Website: apple
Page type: address-validator
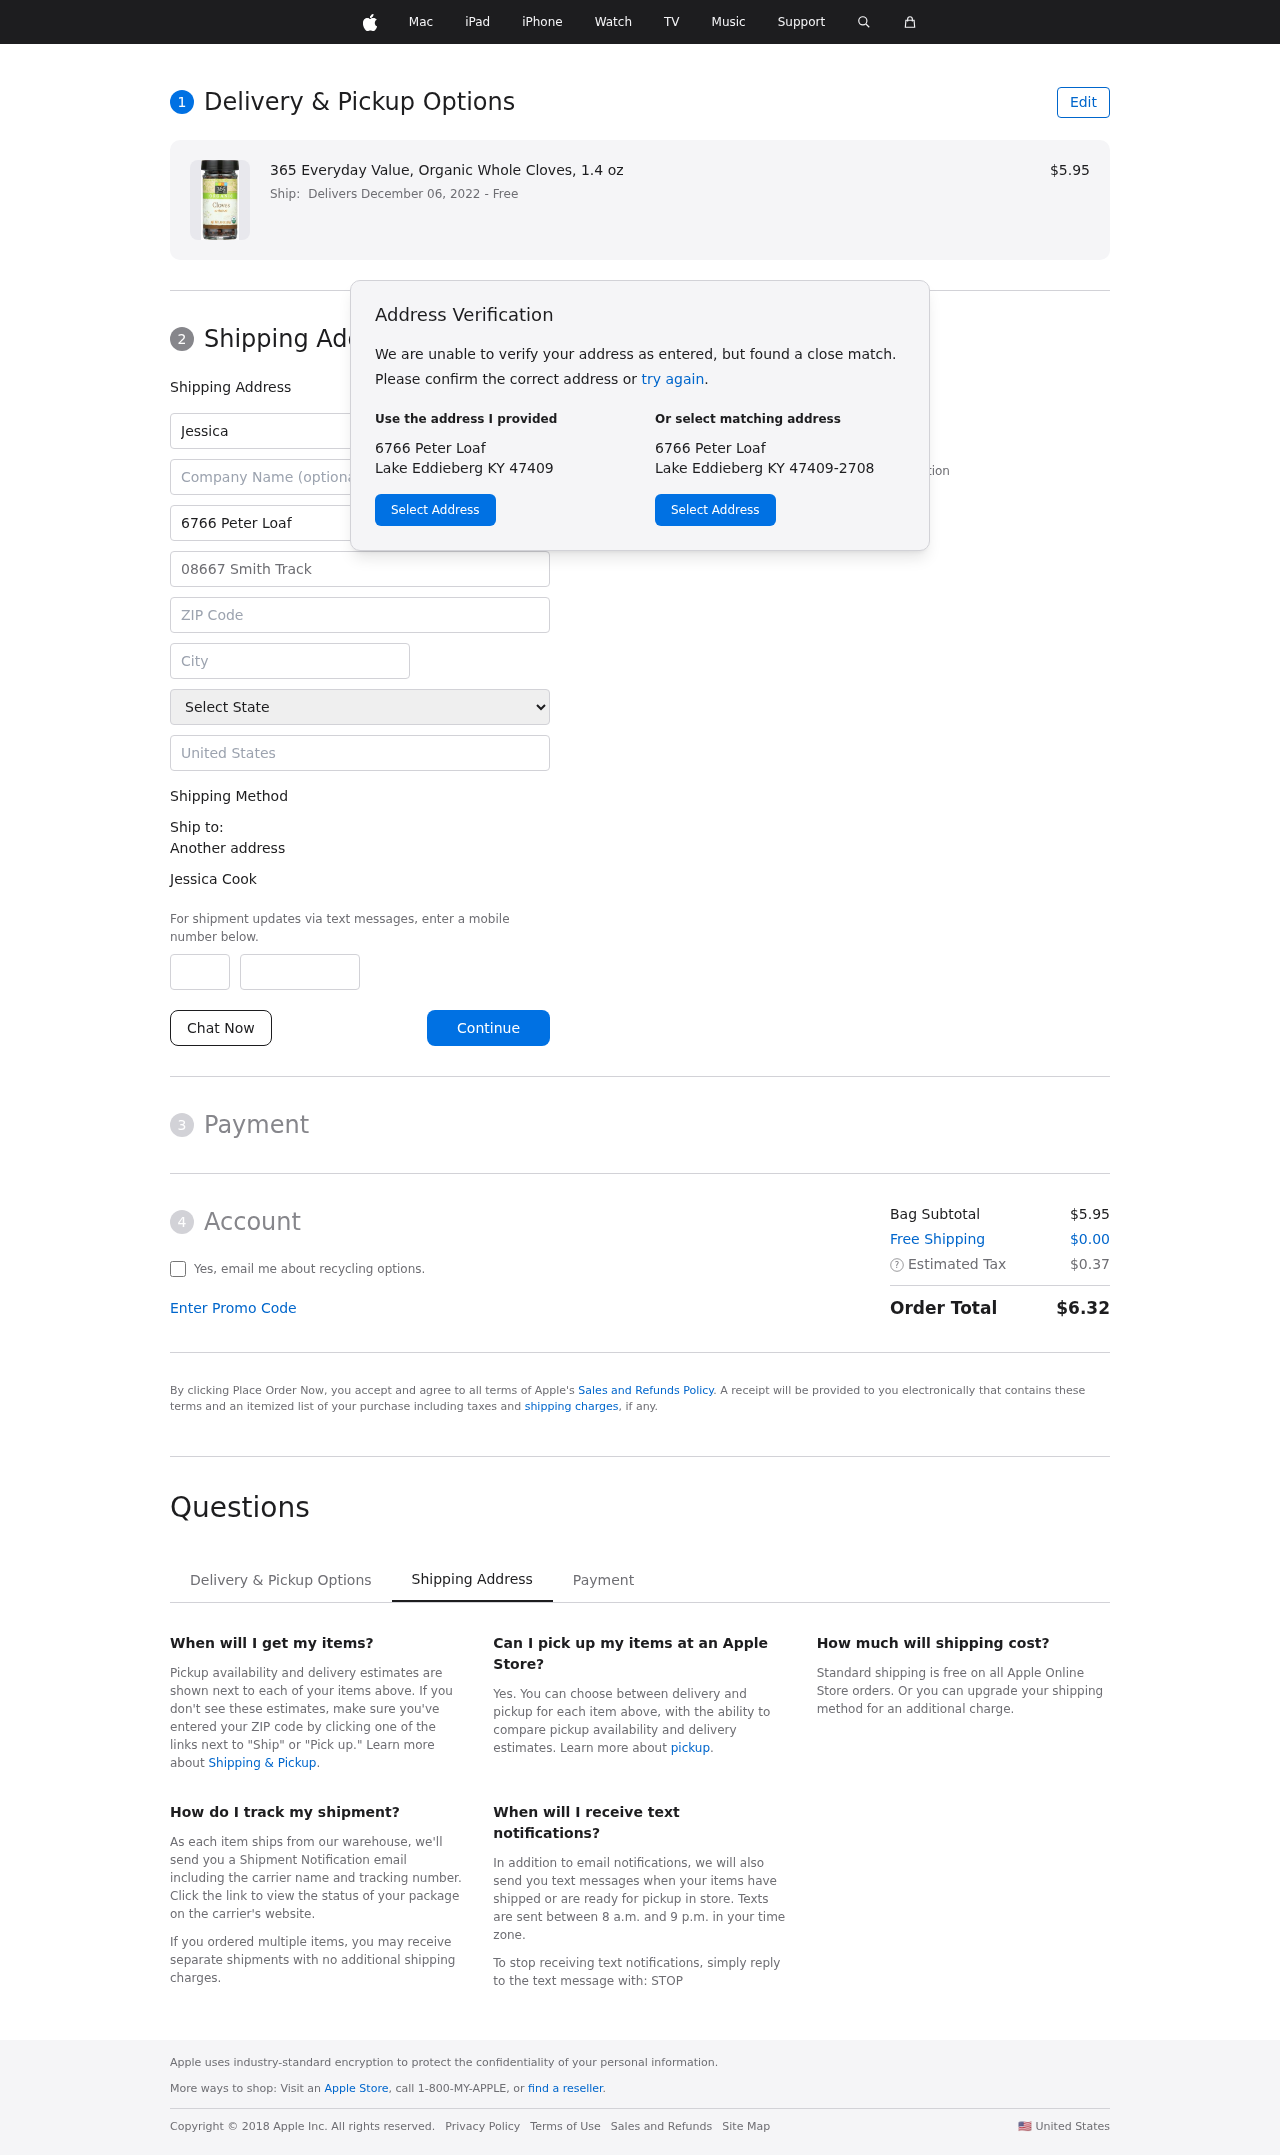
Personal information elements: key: PII_CITY
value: Lake Eddieberg
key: PII_COUNTRY
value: United States
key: PII_FIRSTNAME
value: Jessica
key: PII_FULLNAME
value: Jessica Cook
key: PII_LASTNAME
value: Cook
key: PII_PHONE_AREA
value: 351
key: PII_PHONE_SUFFIX
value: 1423
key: PII_POSTCODE
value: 47409
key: PII_STATE
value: Kentucky
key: PII_STREET
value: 6766 Peter Loaf
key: PII_STREET2
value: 08667 Smith Track Apt. 774
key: PII_CITY_STATE_ZIP
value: Lake Eddieberg KY 47409
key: PII_STATE_ABBR
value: KY
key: PII_POSTCODE_FULL
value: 47409
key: PII_POSTCODE_NUMERIC
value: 47409
Product elements: key: PRODUCT1_NAME
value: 365 Everyday Value, Organic Whole Cloves, 1.4 oz
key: PRODUCT1_PRICE
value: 5.95
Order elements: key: ORDER_DELIVERY_DATE
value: Delivers December 06, 2022
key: ORDER_SUBTOTAL
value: $5.95
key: ORDER_SHIPPING_COST
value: $0.00
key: ORDER_TAX
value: $0.37
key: ORDER_TOTAL
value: $6.32